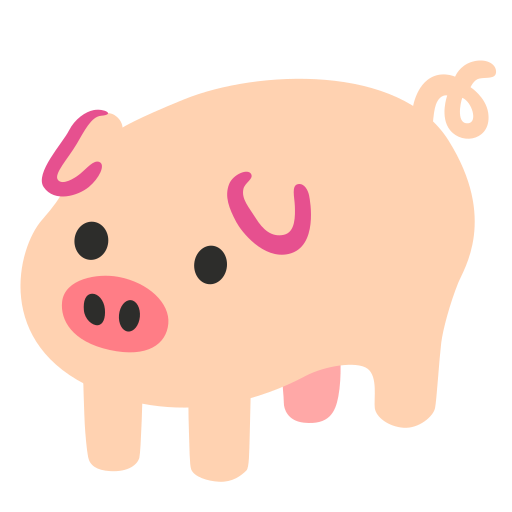
Emoji: 🐖